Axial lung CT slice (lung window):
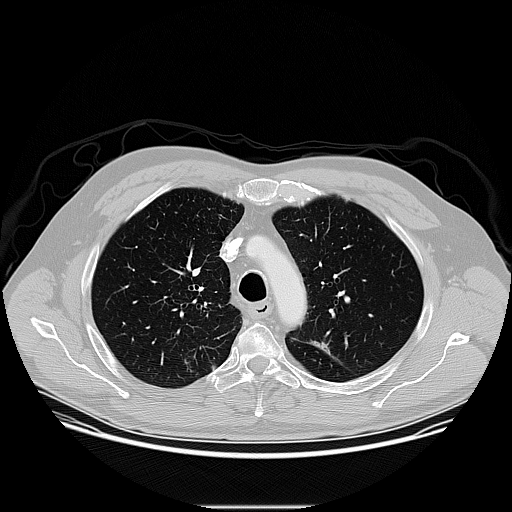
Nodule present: no